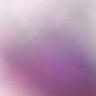
Metastatic tissue present: no